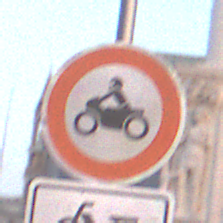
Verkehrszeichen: VerbotKraftraeder
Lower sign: EinspurigeFahrzeugeFrei2
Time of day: SunriseSunset
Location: Outdoor (Urban)
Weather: Clear
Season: NotSpecified
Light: Natural